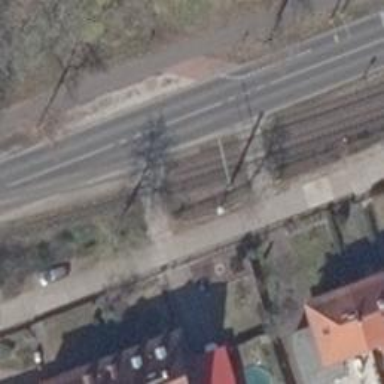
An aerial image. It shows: Tram crossing on the railway.